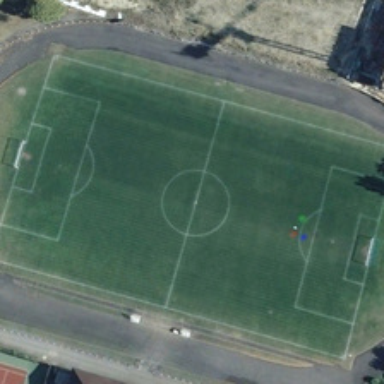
Several green trees and buildings are near a playground with a football field in it .